Field crop: maize
Growth stage: 2
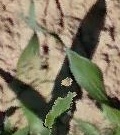
Species: maize